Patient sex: M
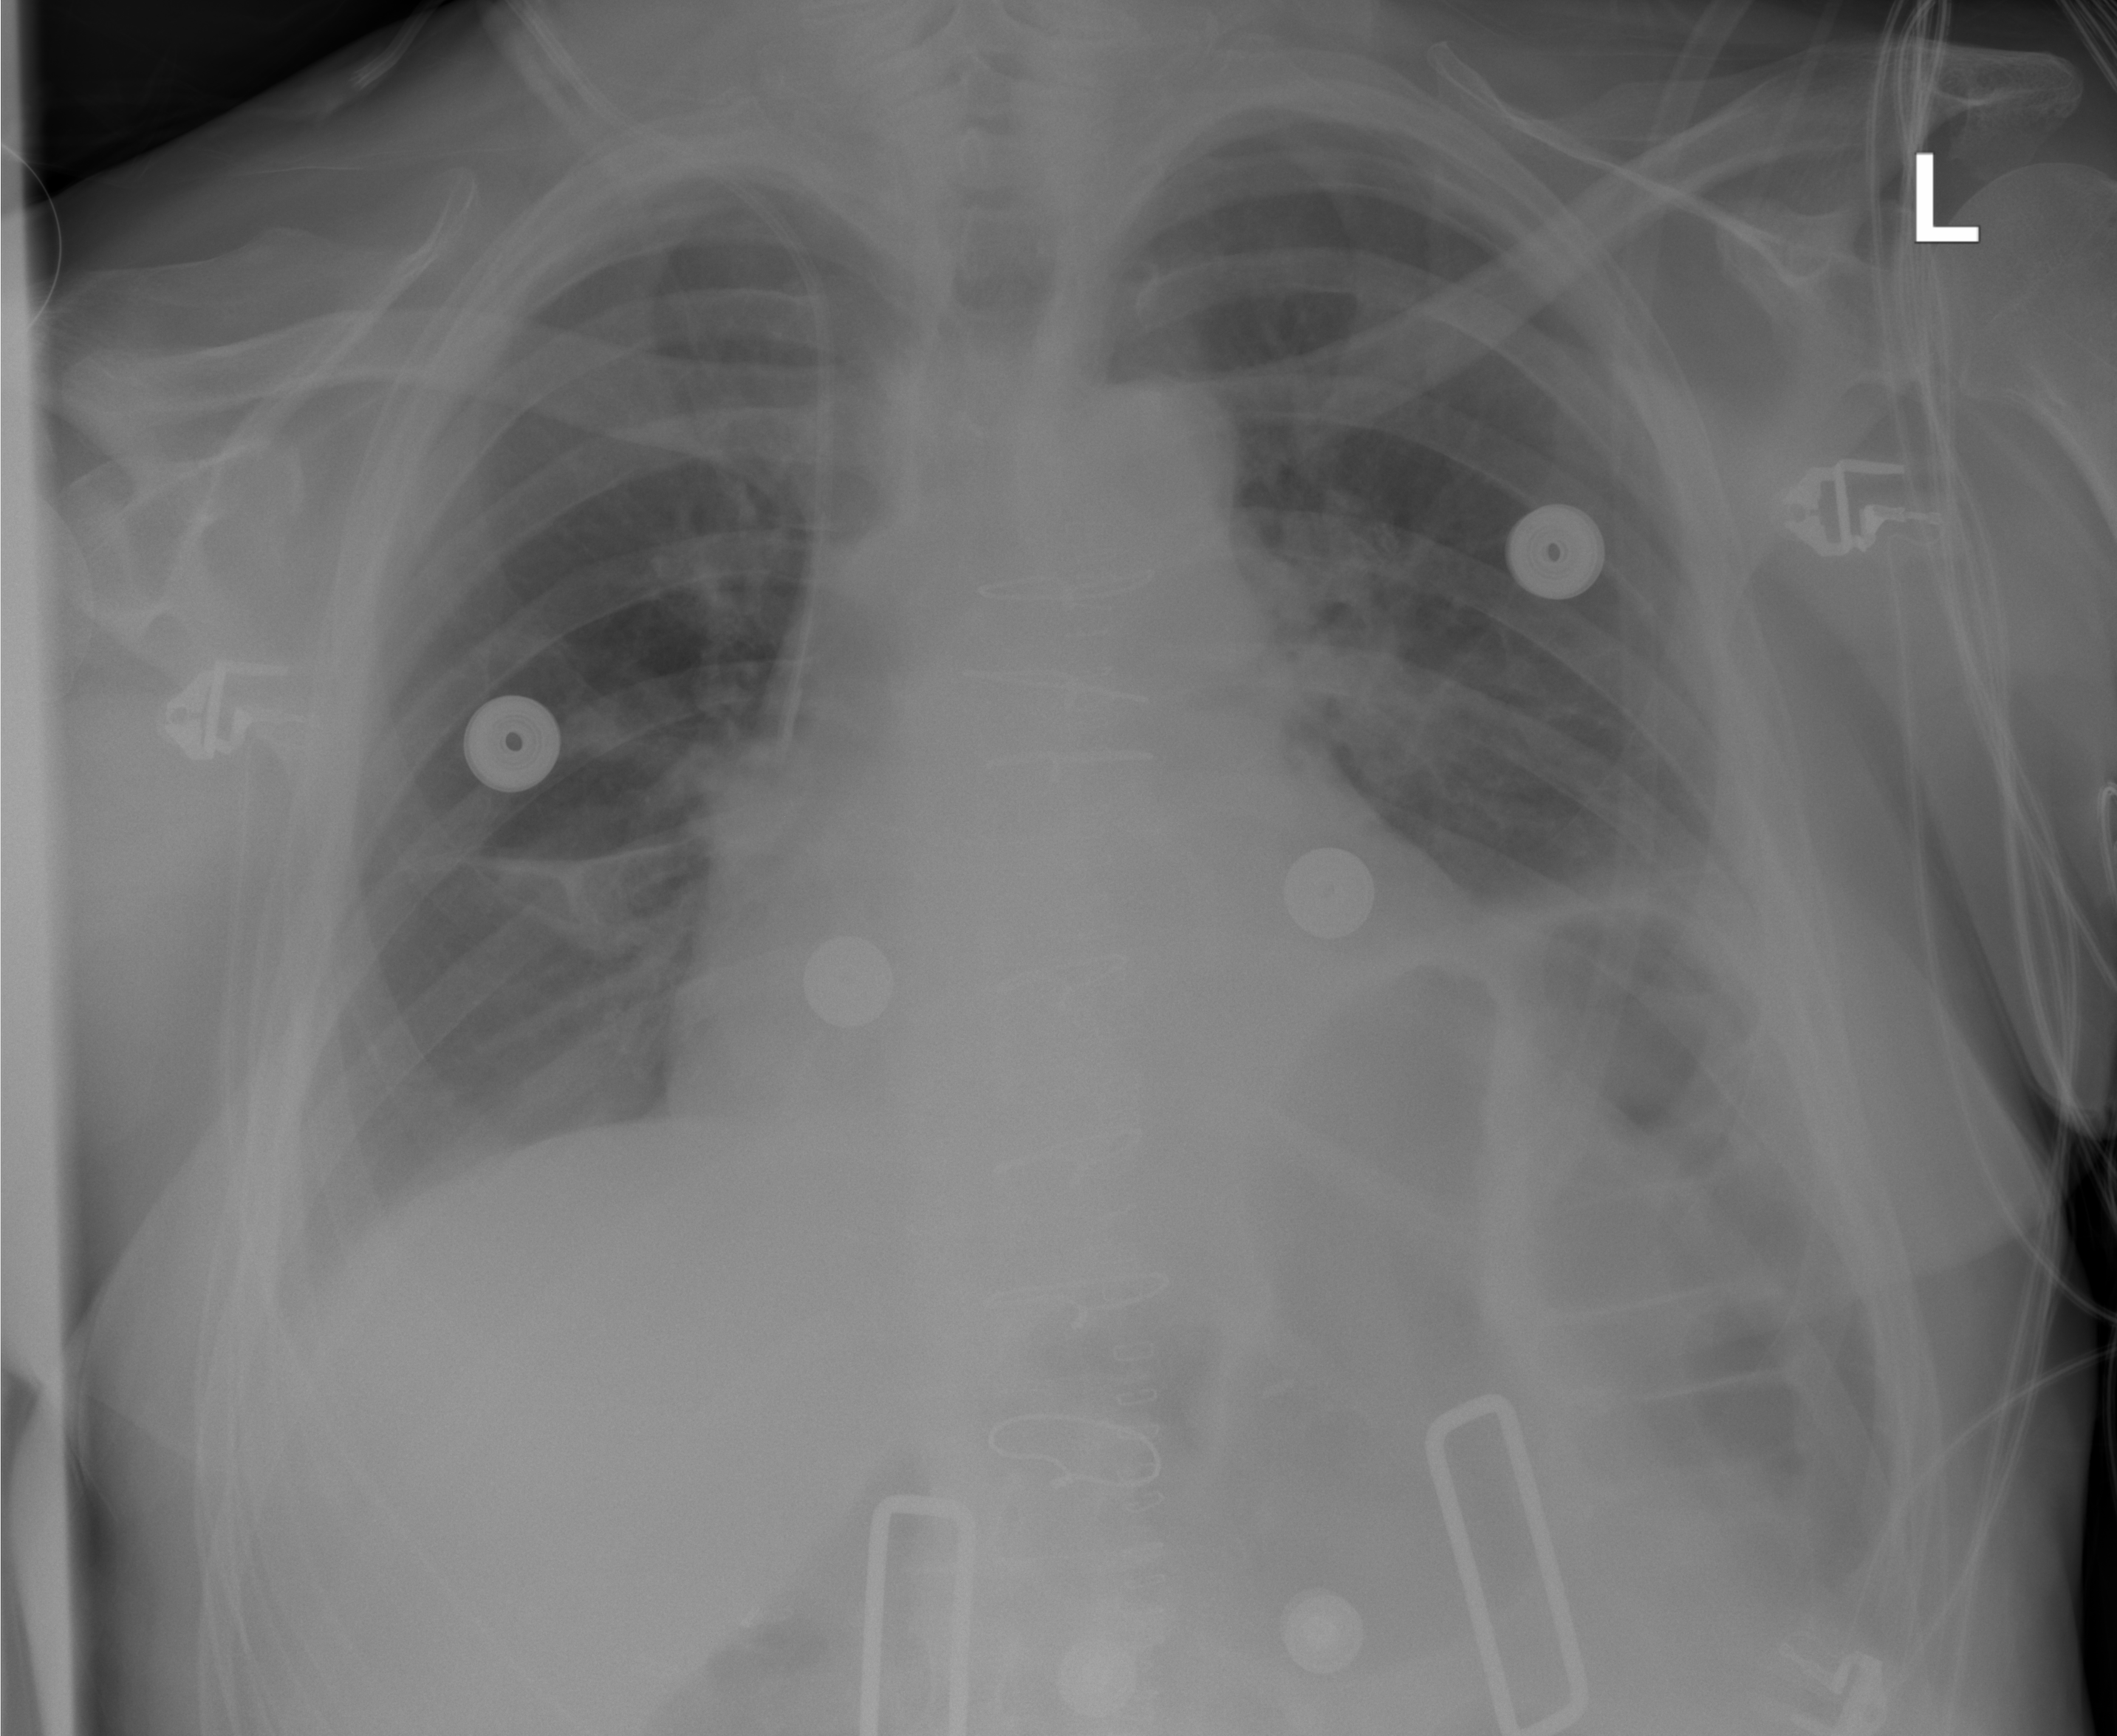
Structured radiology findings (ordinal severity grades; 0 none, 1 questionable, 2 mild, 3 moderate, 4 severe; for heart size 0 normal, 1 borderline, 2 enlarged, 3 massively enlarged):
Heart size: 2
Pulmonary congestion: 0
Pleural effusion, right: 2
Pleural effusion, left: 0
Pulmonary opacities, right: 0
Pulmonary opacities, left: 1
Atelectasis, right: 0
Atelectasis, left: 2